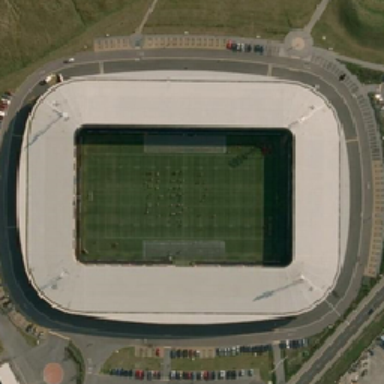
A round rectangular stadium with a circular road around is near a straight road .